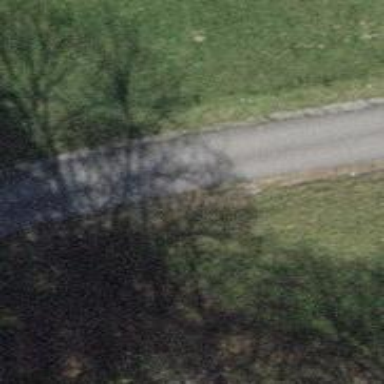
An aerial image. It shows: Unclassified road with asphalt surface.